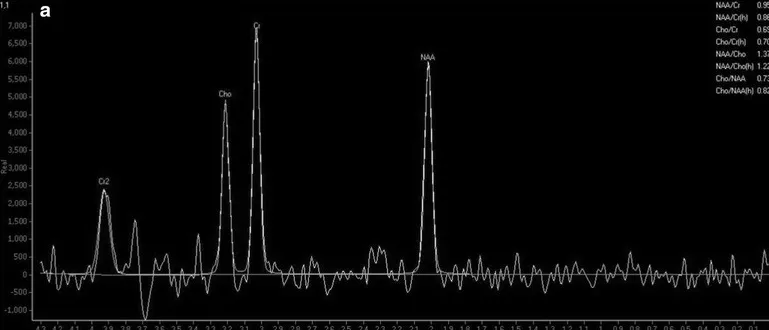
Spectral data obtained at intermediate echo-time by single-voxel 1H magnetic resonance spectroscopy of the cerebellar vermis. The amplitude of the resonances is measured on the Y-axis using an arbitrary scale. A low N-acetyl aspartate (NAA) to creatine (Cr) area ratio was found at first assessment with NAA/Cr 0.95, normal values >1.08 (A).
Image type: radiology (ultrasound)